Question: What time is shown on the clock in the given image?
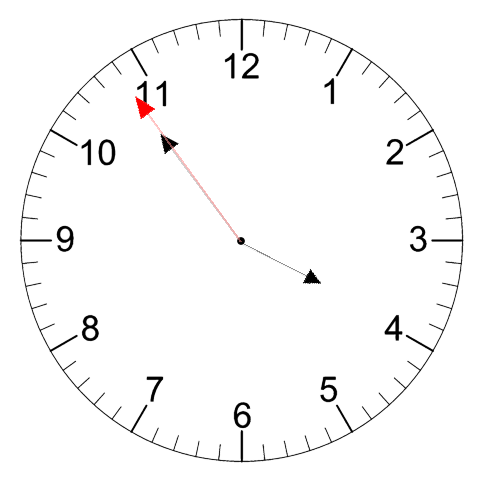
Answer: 03:53:54